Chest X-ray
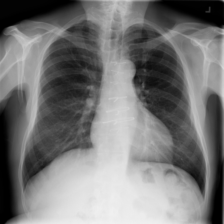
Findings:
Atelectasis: positive
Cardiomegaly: negative
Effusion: negative
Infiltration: negative
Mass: negative
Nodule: negative
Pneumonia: negative
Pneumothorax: negative
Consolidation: negative
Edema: negative
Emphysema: negative
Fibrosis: negative
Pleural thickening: negative
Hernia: negative